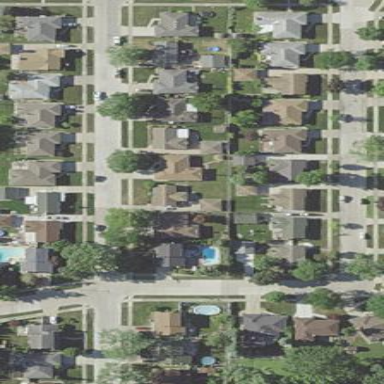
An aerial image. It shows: Sidewalk.